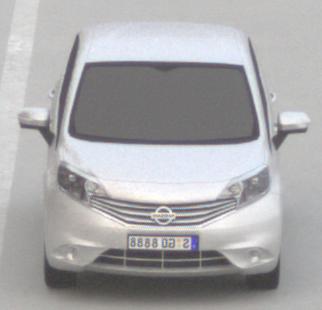
Make: Nissan
Model: Note 1.2
Detailed model: Note (E12) (10/13 - 12/16)
Model produced from: 2013/10
Model produced until: 2015/09
Doors: 5
Color: white
Road condition: dry road
Daytime: morning or afternoon
Contrast: low contrast